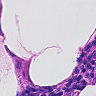
Metastatic tissue present: no